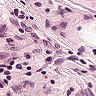
Metastatic tissue present: no